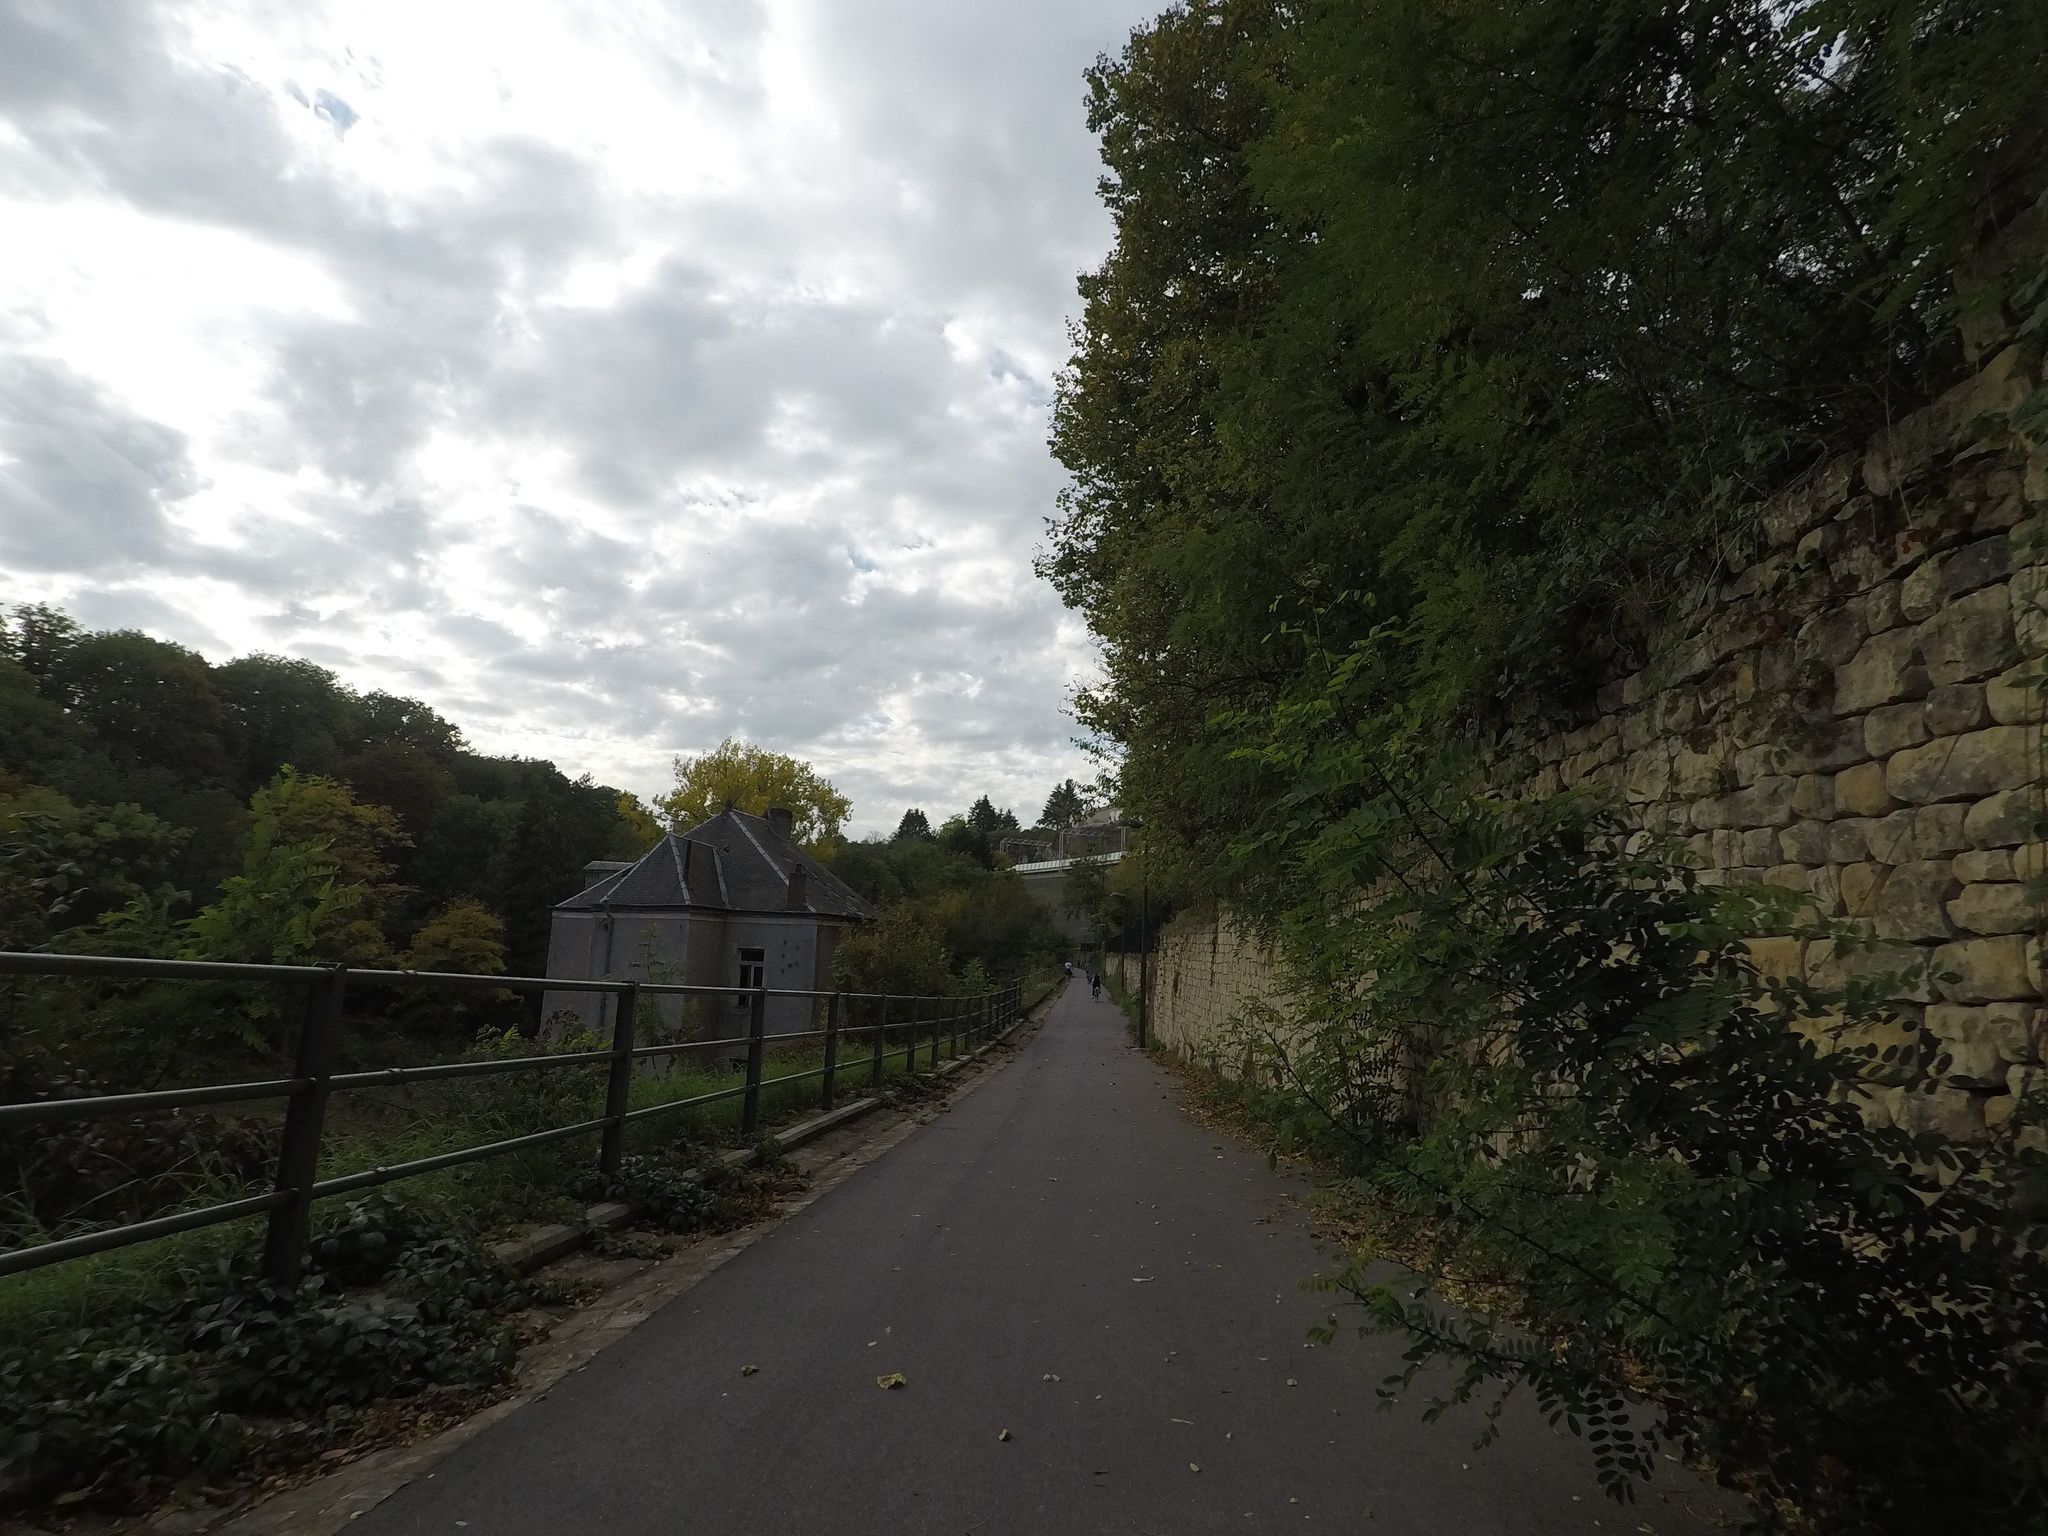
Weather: cloudy
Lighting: day
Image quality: good
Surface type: cycling surface
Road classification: cycleway, path
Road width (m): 2, 1
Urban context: urban centre
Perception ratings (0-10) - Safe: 5.26, Lively: 0.44, Beautiful: 9.48, Boring: 8.13, Depressing: 3.29, Wealthy: 5.91